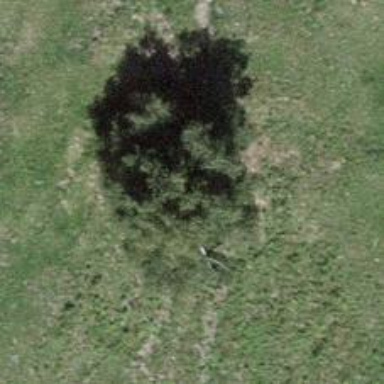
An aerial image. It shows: Beautiful tree in nature.